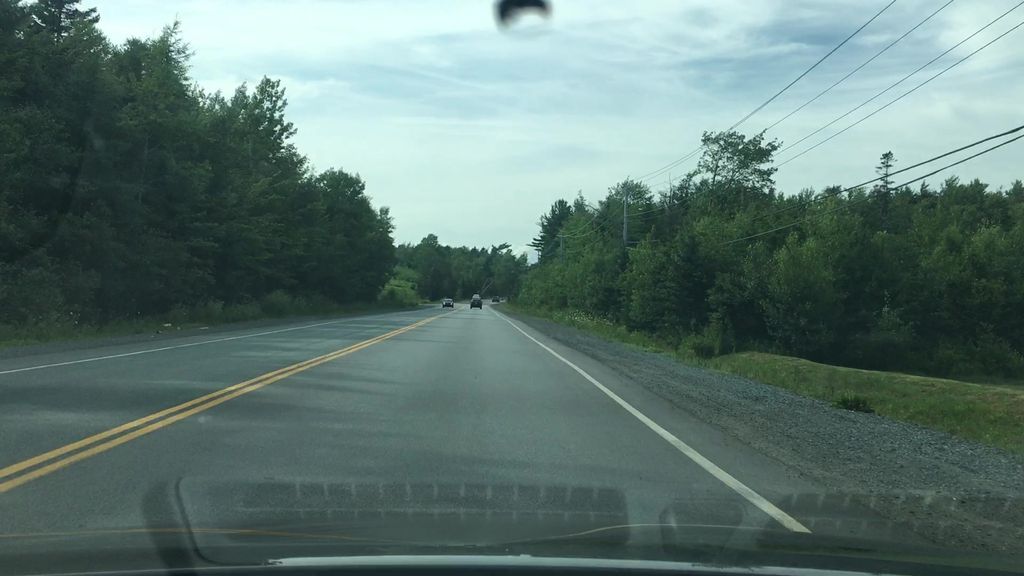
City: halifax